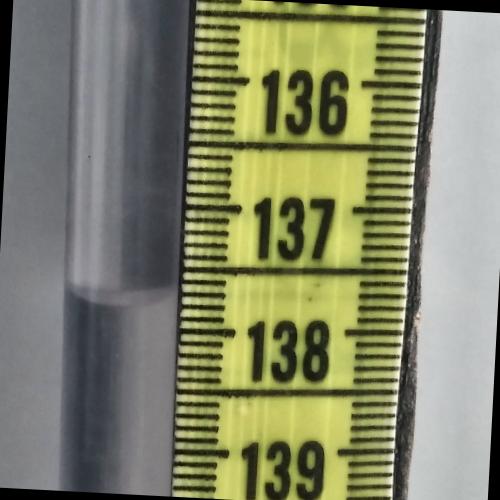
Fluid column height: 137.8 cm